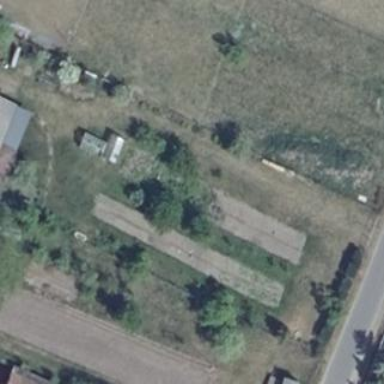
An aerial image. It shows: Beautiful garden meadow.